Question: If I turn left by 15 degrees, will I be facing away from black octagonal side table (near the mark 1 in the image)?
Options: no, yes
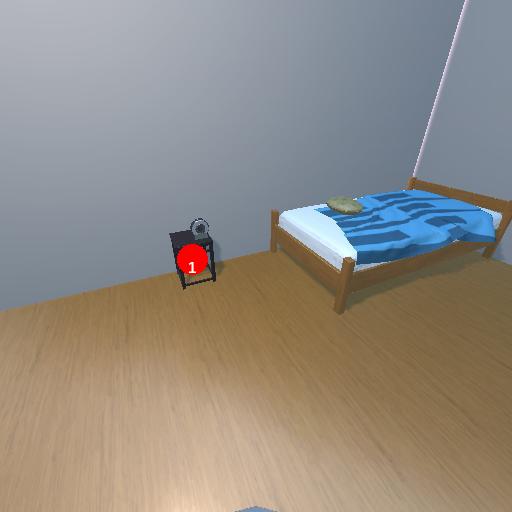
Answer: no